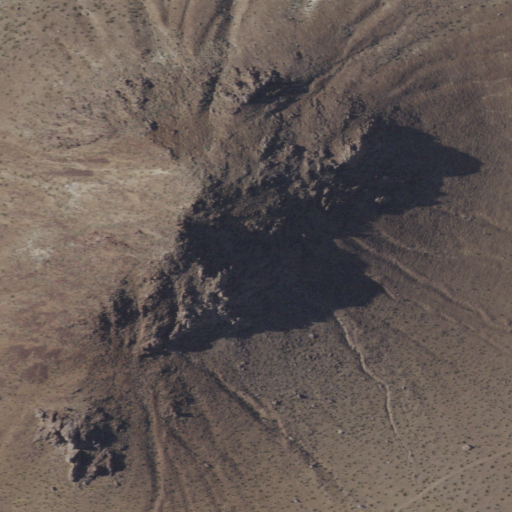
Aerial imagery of mountain in California named Twin Buttes containing shrub, low intensity development, and open development